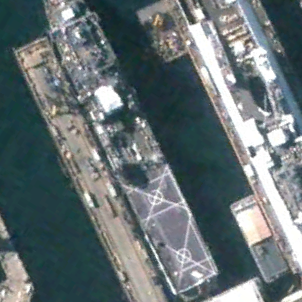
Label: combat